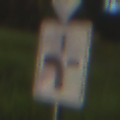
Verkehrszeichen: VerlaufVorfahrtsstrasse1
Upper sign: Vorfahrtsstrasse
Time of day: Night
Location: Outdoor (Suburban)
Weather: PartlyCloudy
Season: NotSpecified
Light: Artificial